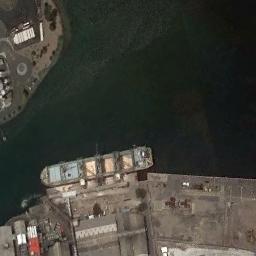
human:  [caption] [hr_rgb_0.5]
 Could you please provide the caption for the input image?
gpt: There is a ship in the green water on the shore .

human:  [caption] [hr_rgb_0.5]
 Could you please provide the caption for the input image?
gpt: There are many buildings beside the ship .

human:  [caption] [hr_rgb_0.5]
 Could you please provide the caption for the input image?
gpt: A blue bulk carrier docked at the dock with buildings on the dock .

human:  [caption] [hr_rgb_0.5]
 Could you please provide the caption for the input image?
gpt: The ship is docked at the cargo terminal and the water is dark green .

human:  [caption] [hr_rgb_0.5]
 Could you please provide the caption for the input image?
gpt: The ship is at the harbor .